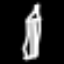
Label: pencil